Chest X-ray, PA view. Patient: 37 years old, sex M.
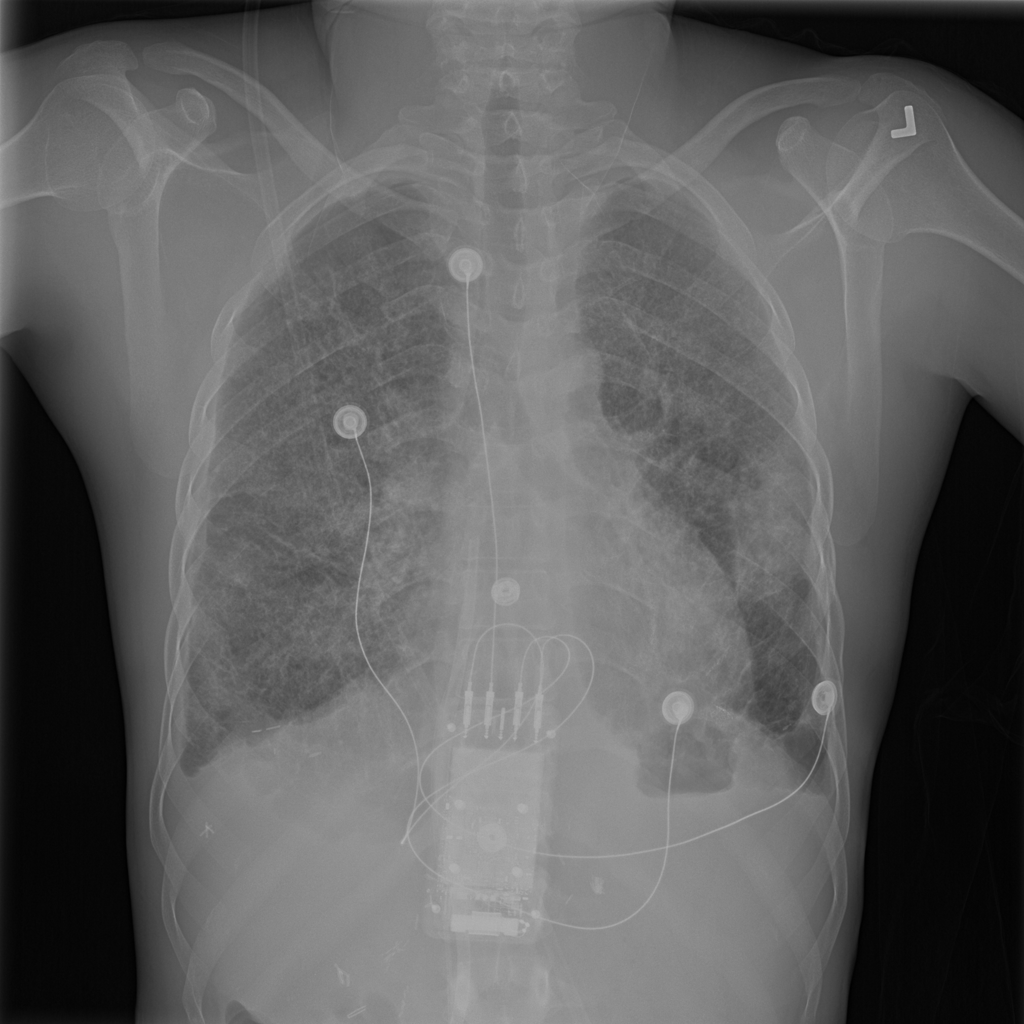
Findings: No Finding